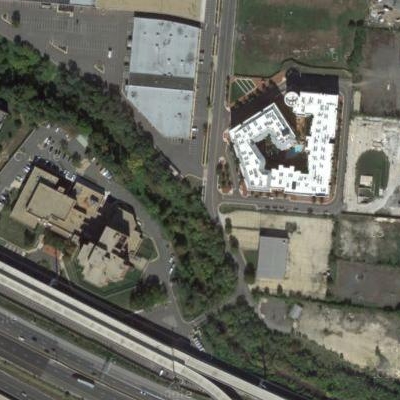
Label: Industry